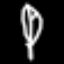
Label: leaf